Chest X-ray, AP view. Patient: 30 years old, sex M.
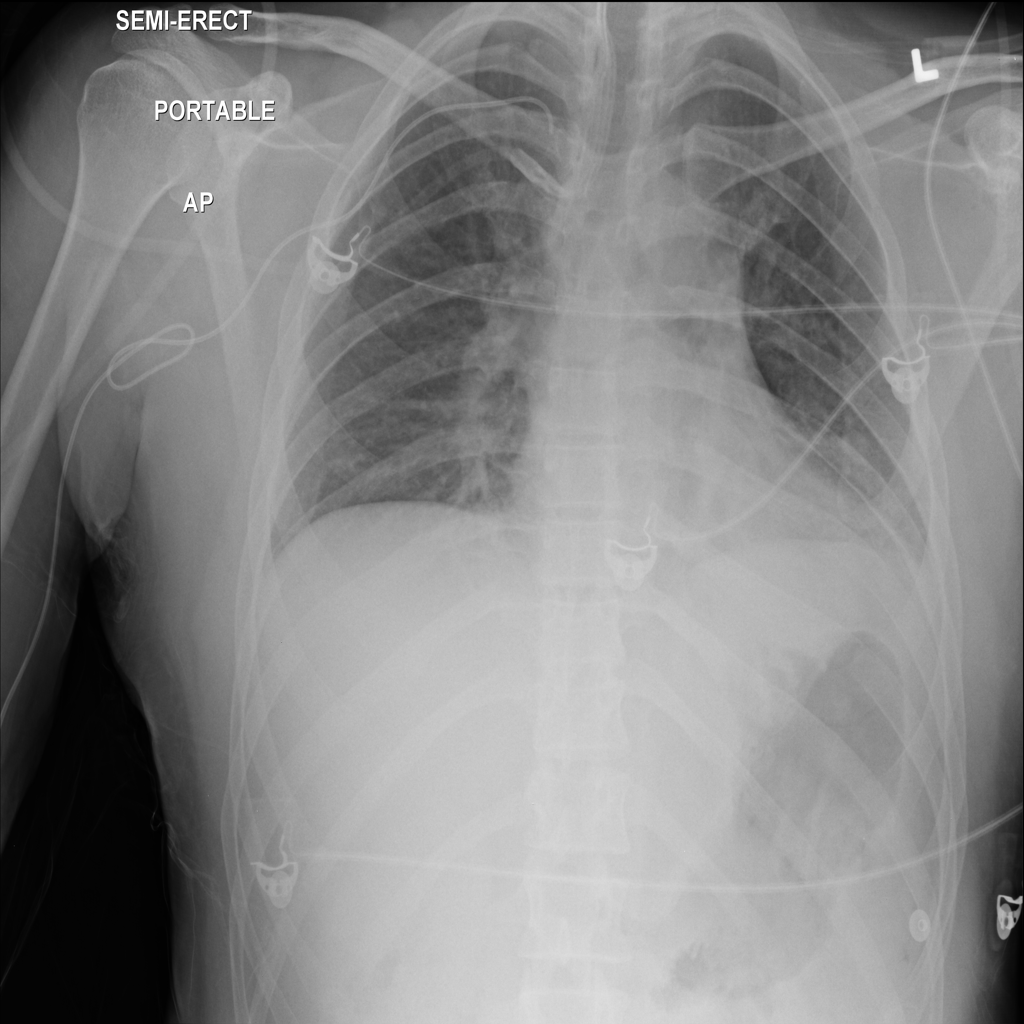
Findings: No Finding